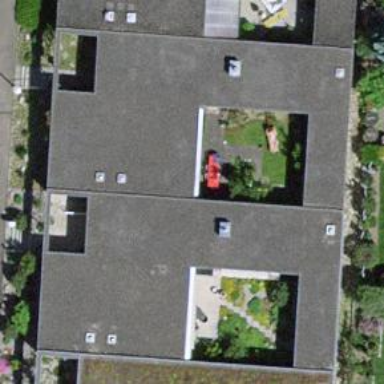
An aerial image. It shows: Building.